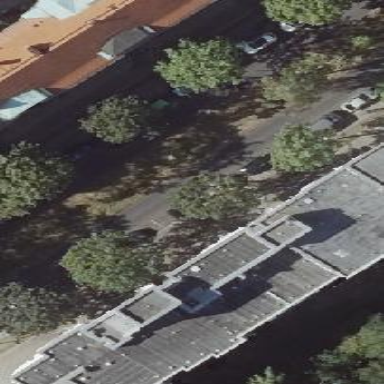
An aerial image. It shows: Apartment building with flat roof.